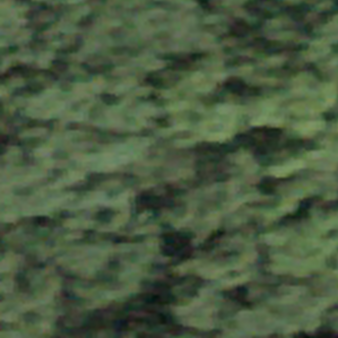
Label: other